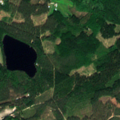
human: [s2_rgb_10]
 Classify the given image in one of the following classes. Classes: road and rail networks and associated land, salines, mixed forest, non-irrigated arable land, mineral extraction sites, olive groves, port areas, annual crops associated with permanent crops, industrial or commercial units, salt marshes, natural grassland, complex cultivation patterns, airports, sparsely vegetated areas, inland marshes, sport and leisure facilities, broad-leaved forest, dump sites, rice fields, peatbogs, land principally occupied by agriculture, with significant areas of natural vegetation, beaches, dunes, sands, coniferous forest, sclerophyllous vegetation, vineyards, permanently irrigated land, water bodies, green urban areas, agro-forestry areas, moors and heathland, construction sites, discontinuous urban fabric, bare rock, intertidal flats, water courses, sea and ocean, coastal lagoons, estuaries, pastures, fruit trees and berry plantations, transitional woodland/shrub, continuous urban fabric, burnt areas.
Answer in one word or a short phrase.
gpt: broad-leaved forest, coniferous forest, mixed forest, transitional woodland/shrub